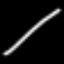
Label: line